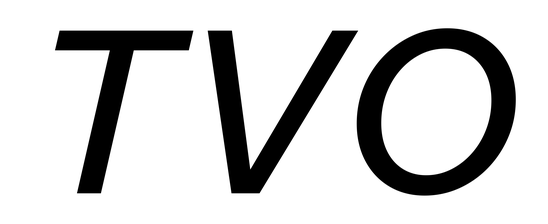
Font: InstrumentSans-Italic_Medium_Italic